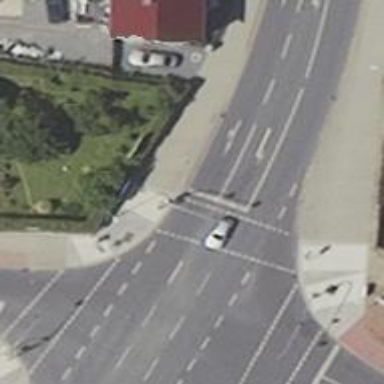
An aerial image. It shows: Asphalt footway with crossing controlled by traffic signals.